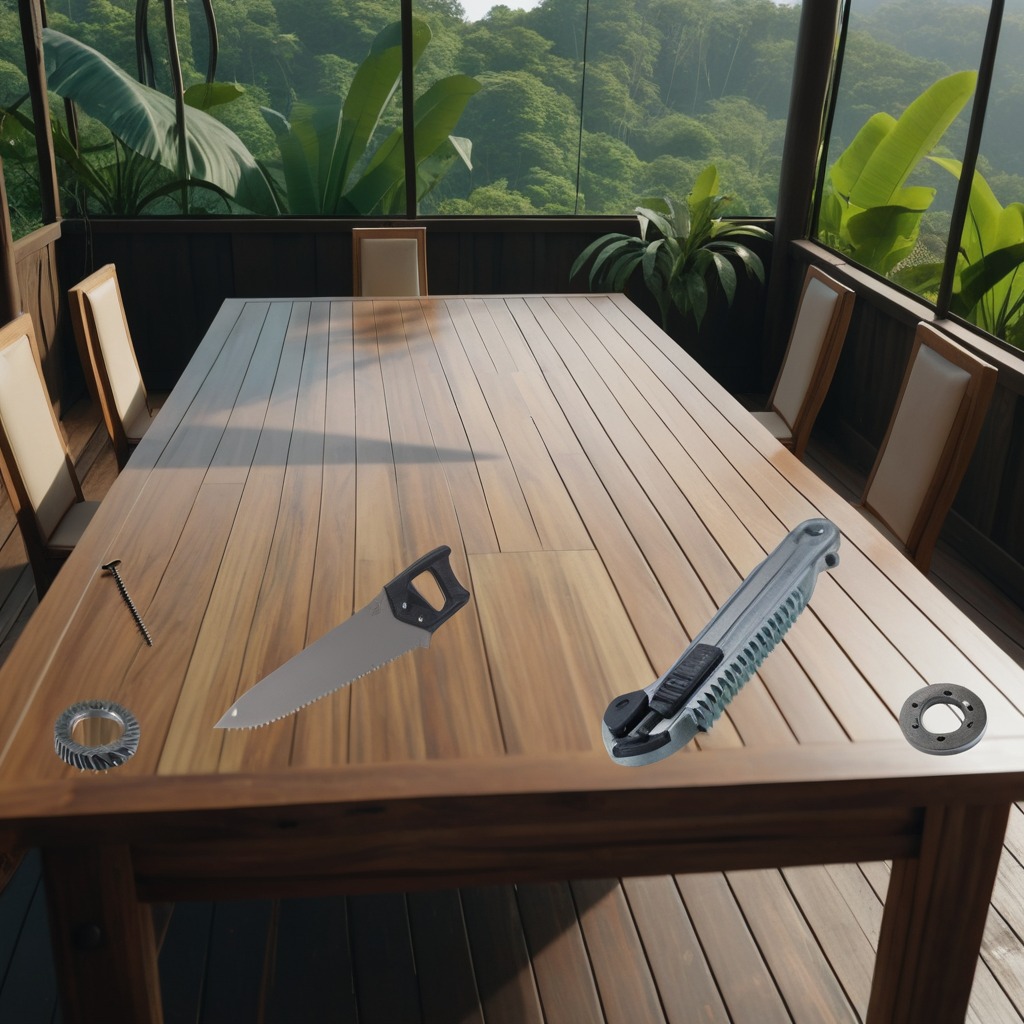
A steel gear with teeth, a utility knife, a flat metal washer, a metal machine screw, and a handheld metal saw are lying on a wooden table inside a jungle field workshop tent.